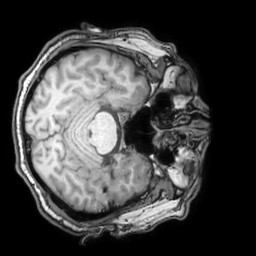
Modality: T1w
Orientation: axial
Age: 39
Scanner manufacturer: philips
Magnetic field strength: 3 T
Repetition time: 0.007 s
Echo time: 0.003501 s